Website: macys
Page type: account-selection
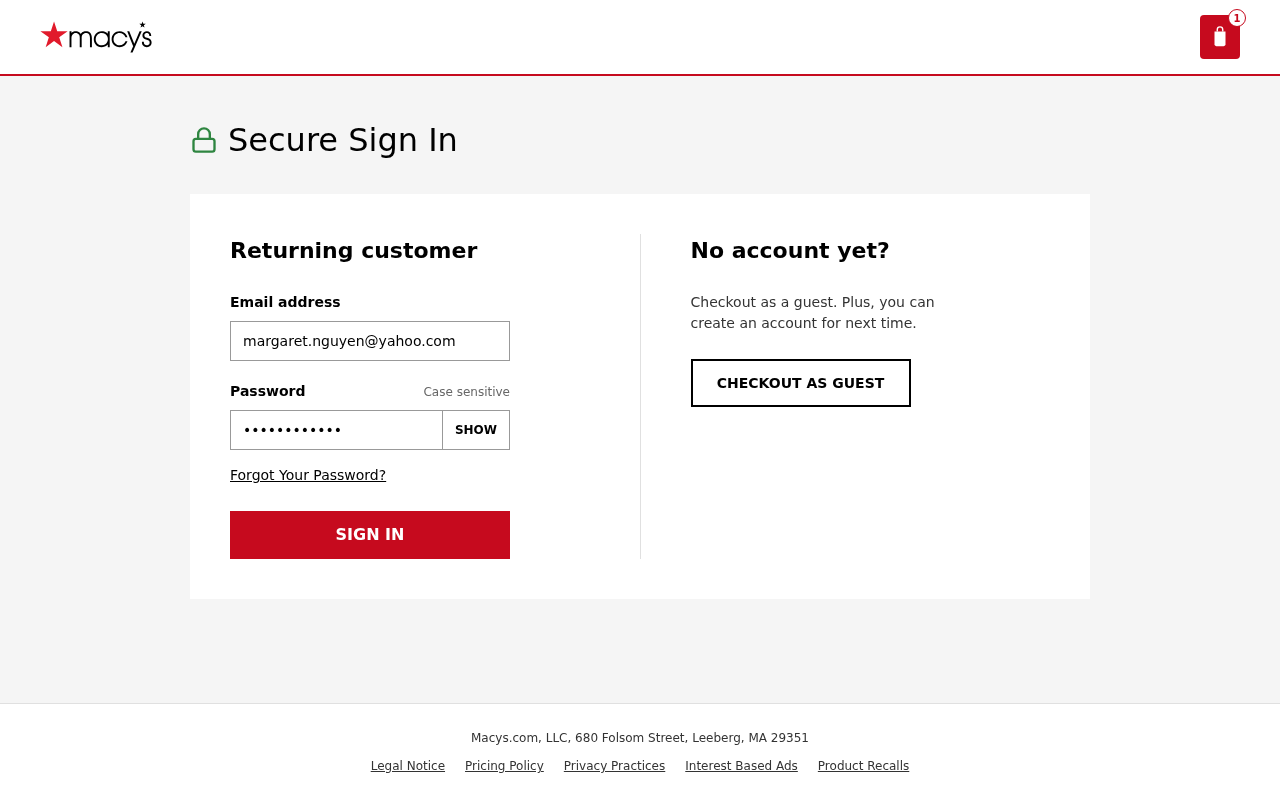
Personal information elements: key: PII_EMAIL
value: margaret.nguyen@yahoo.com
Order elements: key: ORDER_NUM_ITEMS
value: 1